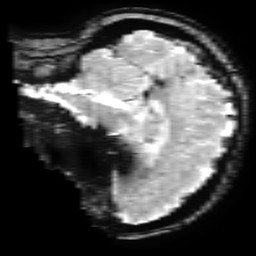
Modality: T2starw
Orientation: sagittal
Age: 27
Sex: female
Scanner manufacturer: ge
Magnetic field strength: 3 T
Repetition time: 0.65 s
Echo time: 0.02 s